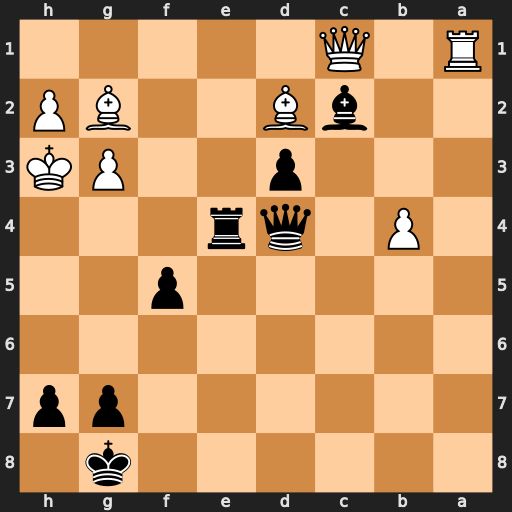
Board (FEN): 6k1/6pp/8/5p2/1P1qr3/3p2PK/2bB2BP/R1Q5
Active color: b
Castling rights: -
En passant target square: -
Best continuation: Rh4+ gxh4 Qg4#